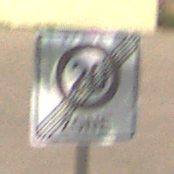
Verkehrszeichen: EndeZone20
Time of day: Midday
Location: Outdoor (Suburban)
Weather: PartlyCloudy
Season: NotSpecified
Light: Natural